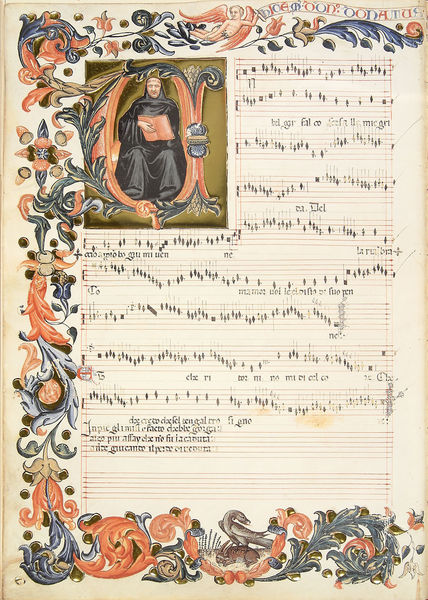
Titel: Codex Squarcialupi
Künstler: Squarcialupi Codex Meister
Institution: Florenz, Bibliotheca Medicea Laurenziana
Schlagwörter: blau, blätter, mann, vogel, sitzen, blumen, braun, schwarz, blüten, rot, tiere, ornament, figur, gewand, gold, blatt, gesang, musik, gotik, engel, hase, farbig, schrift, papier, schwan, noten, vergilbt, linien, rand, floral, notenblatt, verzierung, buch, seite, text, initiale, pergament, mönch, geflügelt, handschrift, lied, note, latein, buchmalerei, majuskel, psalm, notenlinien, manuskript, illumination, notenschrift, u, 12. jahrhundert